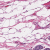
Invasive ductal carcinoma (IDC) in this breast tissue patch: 0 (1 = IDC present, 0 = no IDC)